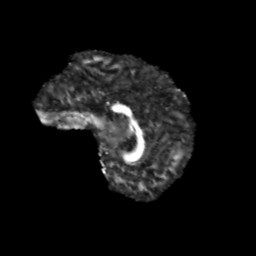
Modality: FA
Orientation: sagittal
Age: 13
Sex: male
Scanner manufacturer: siemens
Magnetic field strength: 3 T
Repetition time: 3.8 s
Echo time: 0.07 s